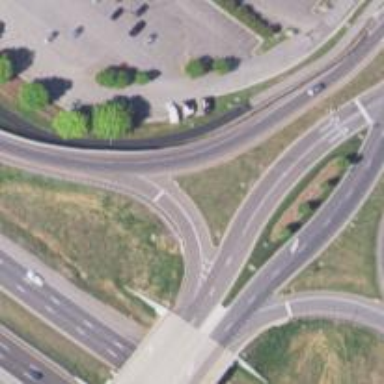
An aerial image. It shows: Motorway link at Diverging Diamond Interchange (DDI) junction.